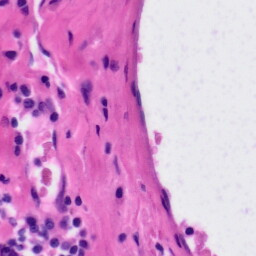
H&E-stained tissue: Tonsil